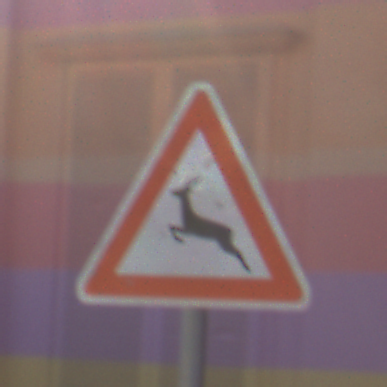
Verkehrszeichen: WildwechselRechts
Umgebung: Outdoor, Special
Tageszeit: MorningAfternoon
Wetter: PartlyCloudy
Licht: Natural
Jahreszeit: NotSpecified
Kontrast: HighContrast